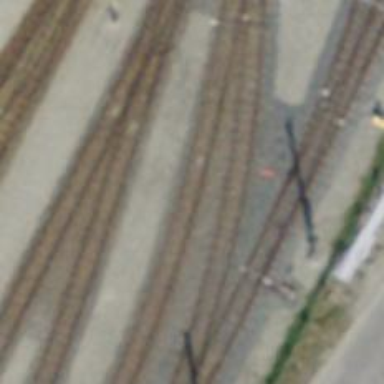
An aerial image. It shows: Narrow-gauge railway yard with one track. The yard is electrified with contact line.